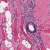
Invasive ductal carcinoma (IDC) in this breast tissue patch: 0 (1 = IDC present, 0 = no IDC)